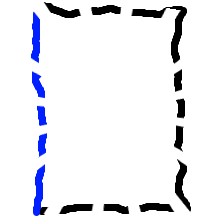
Shape: rectangle